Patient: sex M, age 64
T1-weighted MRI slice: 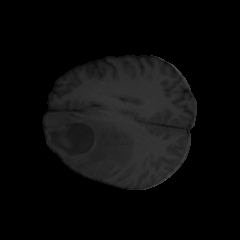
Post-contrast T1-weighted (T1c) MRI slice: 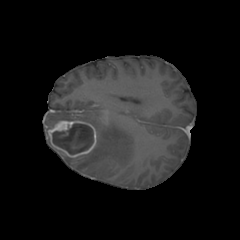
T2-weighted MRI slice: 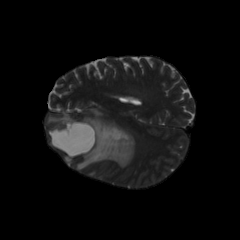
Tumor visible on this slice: yes
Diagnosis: Astrocytoma, IDH-mutant
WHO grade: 3